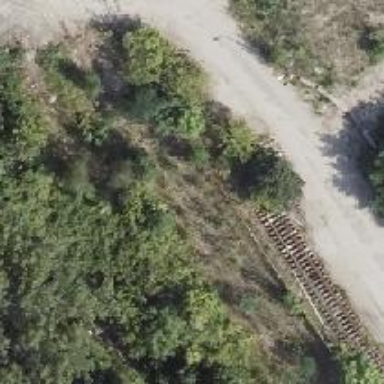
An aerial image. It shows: Abandoned railway.